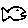
Label: fish